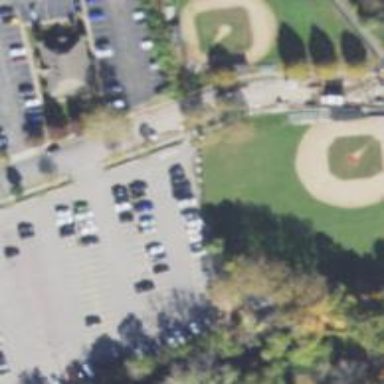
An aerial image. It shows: Baseball pitch for leisure and sports activities.